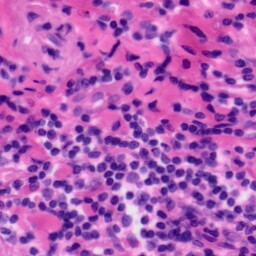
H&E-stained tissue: Tonsil